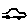
Label: car